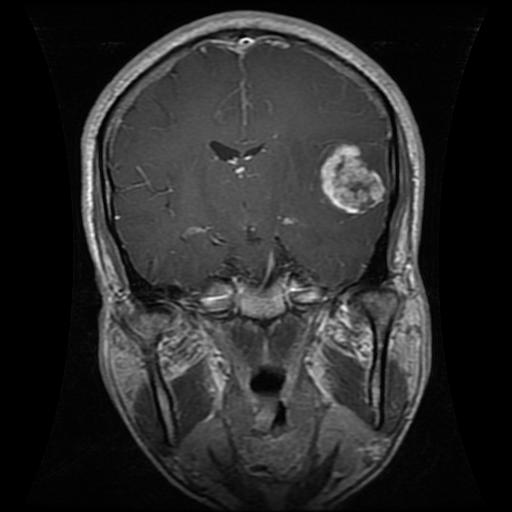
Label: glioma